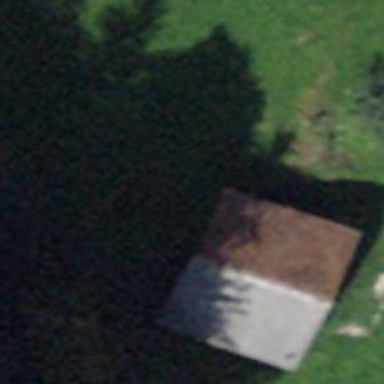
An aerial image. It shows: Rural barn.